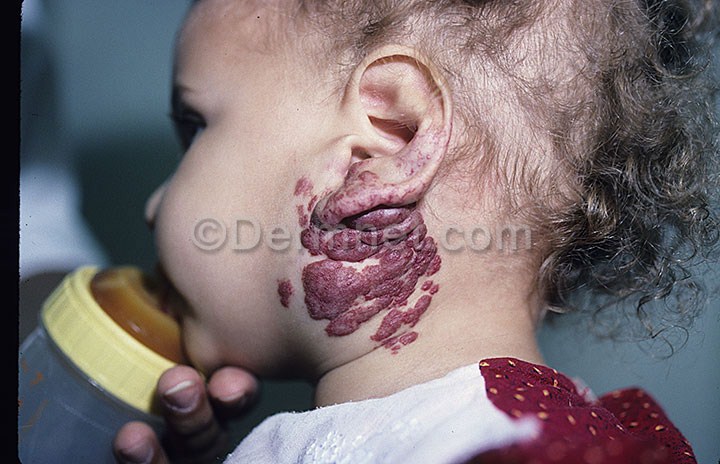
Disease: Vascular Tumors